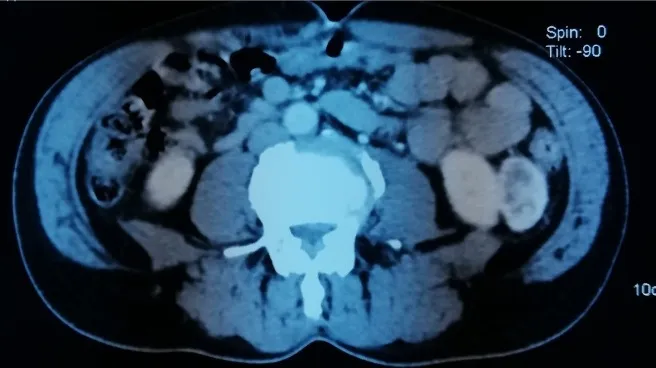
CT revealing an exophytic lesion in the lower pole of the left kidney, measuring 36 x 23 x 39 mm, well demarked, with peripheral enhancement, and a central fluid collection.
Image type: radiology (ct)